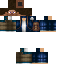
A male human skin with medium skin, wearing brown long hair dressed in a blue hoodie and brown pants, featuring a closed mouth.